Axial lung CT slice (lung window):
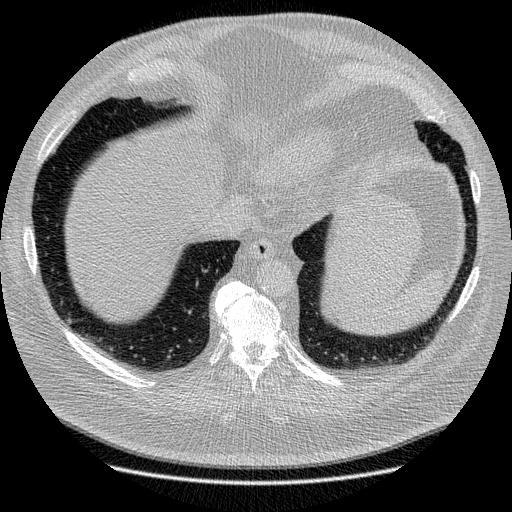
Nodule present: no